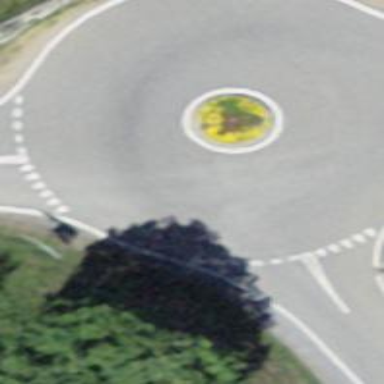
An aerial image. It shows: Residential road with asphalt surface leading up to roundabout.